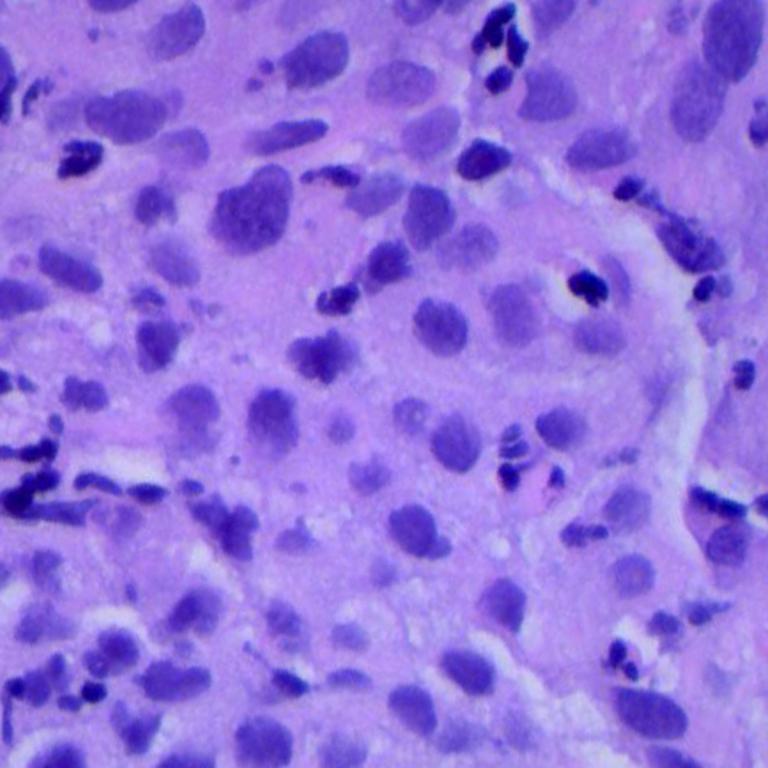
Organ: lung
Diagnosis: squamous carcinomas